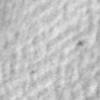
Label: no_change